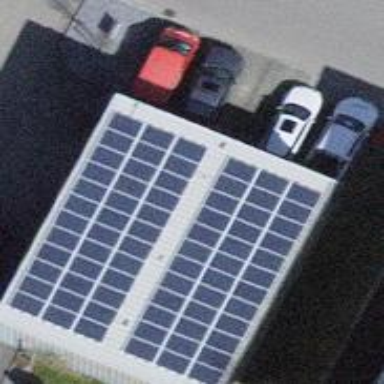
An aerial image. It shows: Solar photovoltaic panel generator.